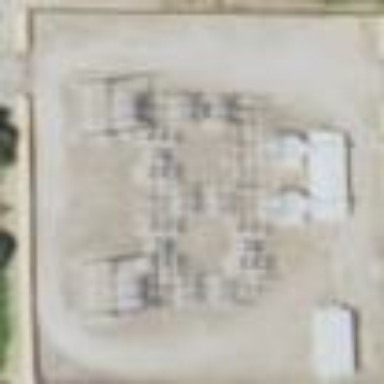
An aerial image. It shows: Distribution-level power substation.